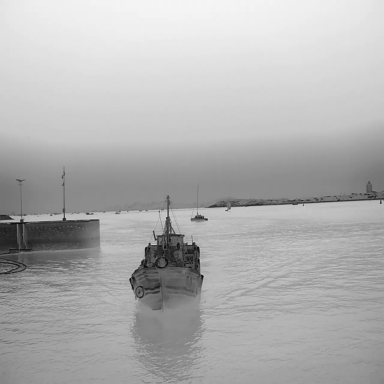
There are six objects shown in the infrared image, including three sailboats, and three bulk_carriers.